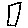
Label: square